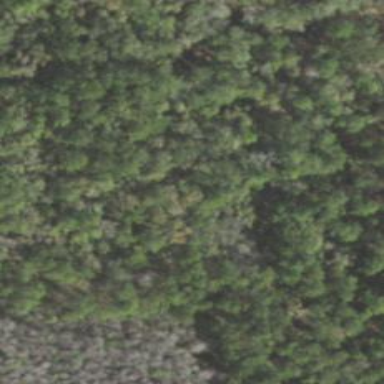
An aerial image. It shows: Mixed woodland with various types of leaves.